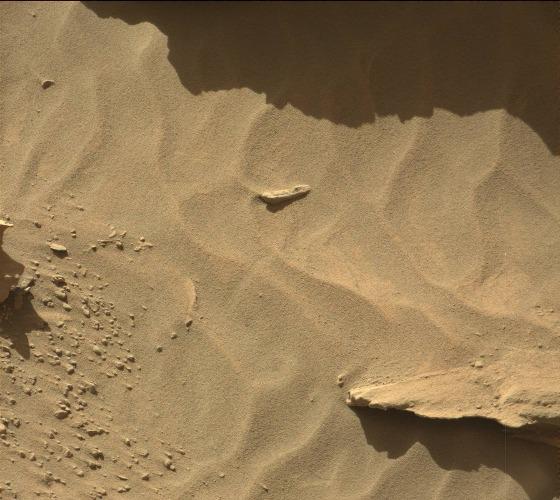
Terrain classes present: Bedrock, Gravel / Sand / Soil, Rock, Shadow